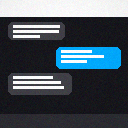
Screen state: on